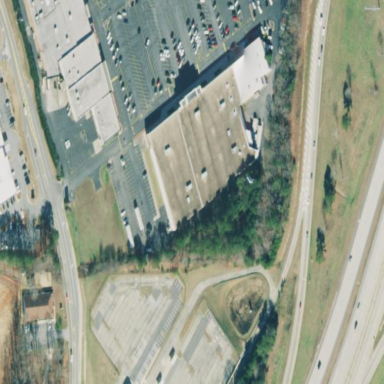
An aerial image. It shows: Department store building.